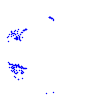
Particle: kaon